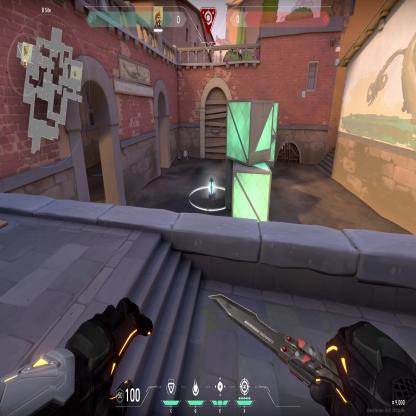
Label: planted spike